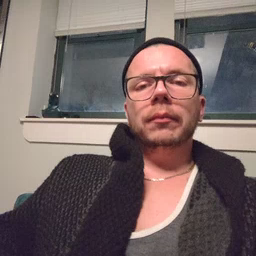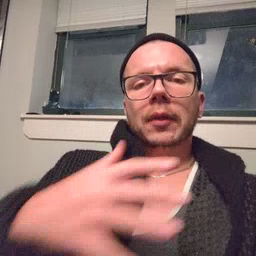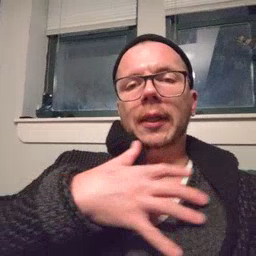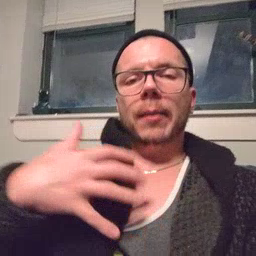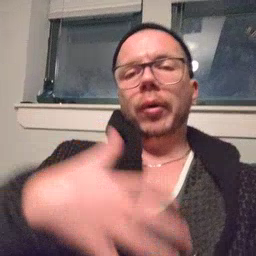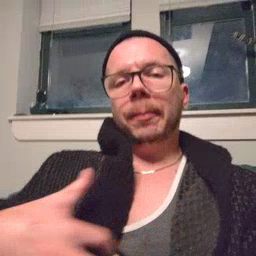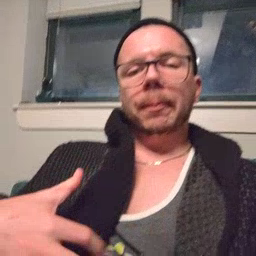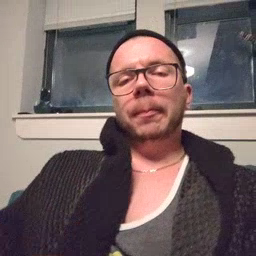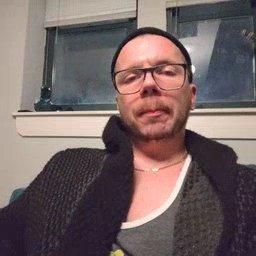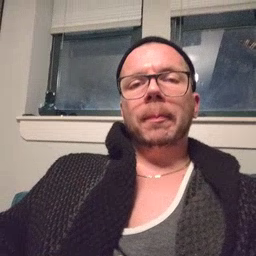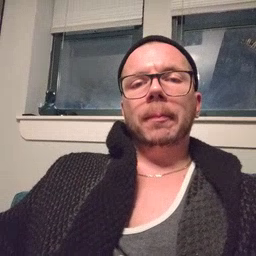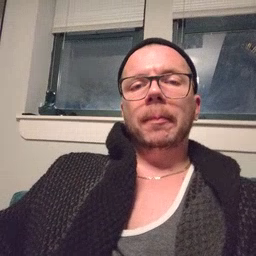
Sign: zebra